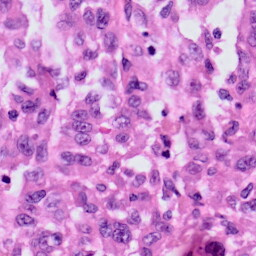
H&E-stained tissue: Skin